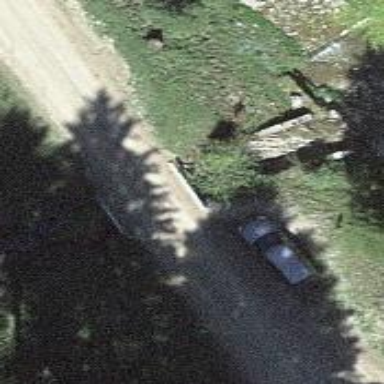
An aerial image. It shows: Unclassified road on bridge.